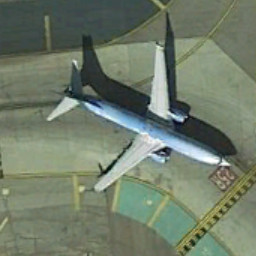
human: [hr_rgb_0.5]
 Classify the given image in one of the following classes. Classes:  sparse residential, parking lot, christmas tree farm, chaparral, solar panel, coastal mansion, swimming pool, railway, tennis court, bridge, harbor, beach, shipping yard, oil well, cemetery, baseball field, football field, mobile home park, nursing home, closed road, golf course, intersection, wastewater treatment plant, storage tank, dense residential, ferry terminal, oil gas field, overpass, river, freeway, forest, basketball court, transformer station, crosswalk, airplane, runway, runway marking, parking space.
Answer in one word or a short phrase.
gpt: airplane